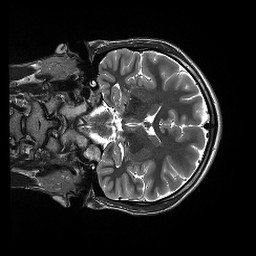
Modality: T2w
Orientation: coronal
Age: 19
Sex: male